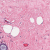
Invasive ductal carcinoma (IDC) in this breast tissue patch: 0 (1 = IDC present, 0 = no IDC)